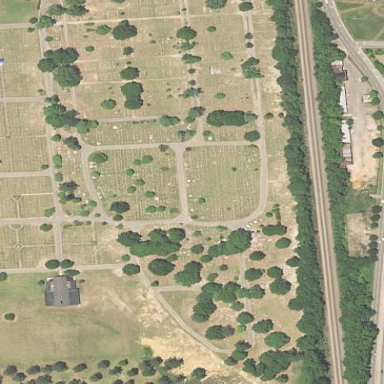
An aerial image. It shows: Cemetery.